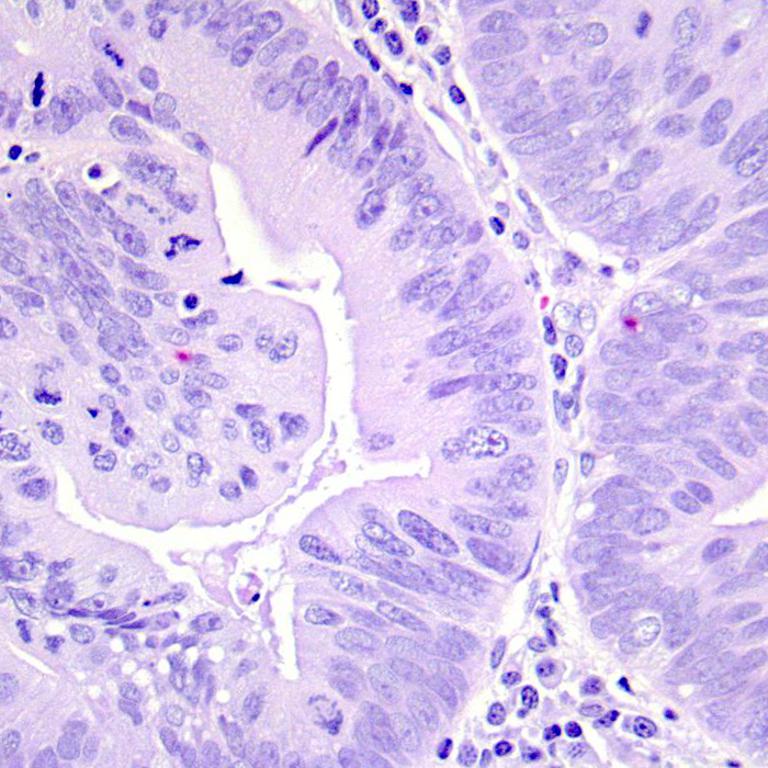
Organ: colon
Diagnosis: adenocarcinomas